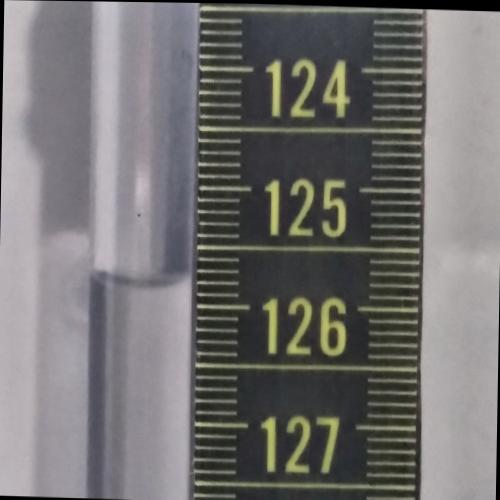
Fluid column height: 125.8 cm